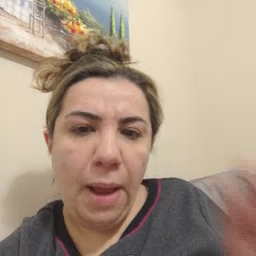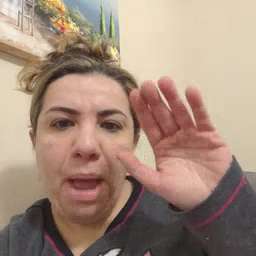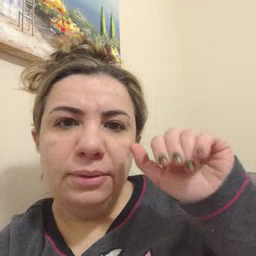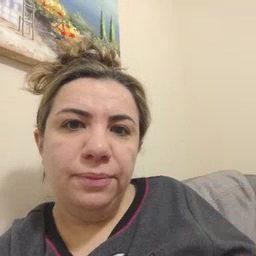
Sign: bye